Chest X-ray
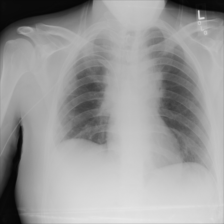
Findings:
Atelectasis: negative
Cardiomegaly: negative
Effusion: negative
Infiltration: negative
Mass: negative
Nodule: negative
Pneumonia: negative
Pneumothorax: negative
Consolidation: negative
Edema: negative
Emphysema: negative
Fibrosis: negative
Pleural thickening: negative
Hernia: negative